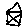
Label: house